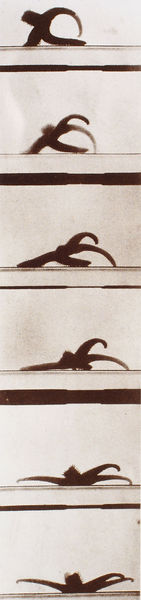
Titel: Bewegung eines Seesterns
Künstler: Etienne Jules Marey
Institution: Beaune, Musée Marey
Schlagwörter: bewegung, frau, hintergrund, schwarz, zeichnung, mensch, boden, bilder, übung, abstrakt, liegend, foto, fotografie, tusche, schwarz-weiß, negativ, serie, abfolge, turnen, bildfolge, gymnastik, kleinformatig